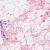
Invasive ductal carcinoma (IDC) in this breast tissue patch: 0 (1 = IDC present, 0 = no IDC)